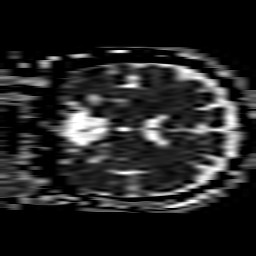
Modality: ADC
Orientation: coronal
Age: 59
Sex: male
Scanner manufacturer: philips
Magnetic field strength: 3 T
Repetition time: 4.09 s
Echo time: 0.06069 s